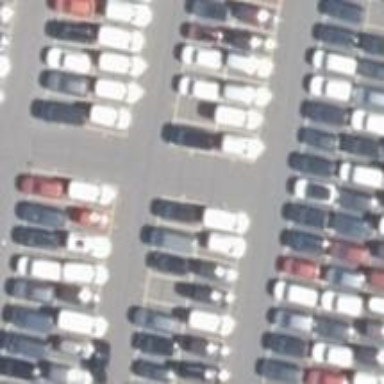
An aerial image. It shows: Road serving as parking aisle.